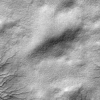
Label: not_dusty